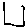
Label: square